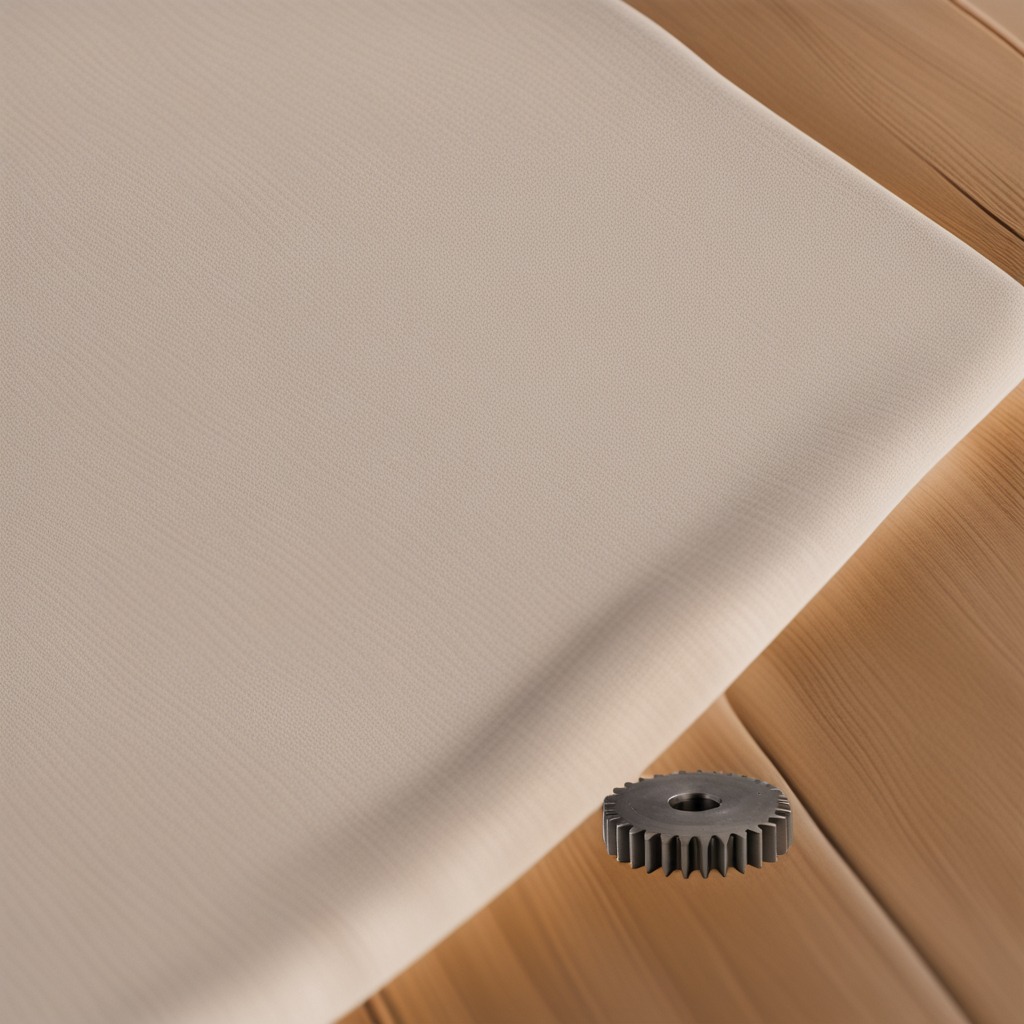
A steel gear with teeth is lying on the wooden table in an outdoor workshop during daytime bright natural light soft shadows worn but beneath the cloth.